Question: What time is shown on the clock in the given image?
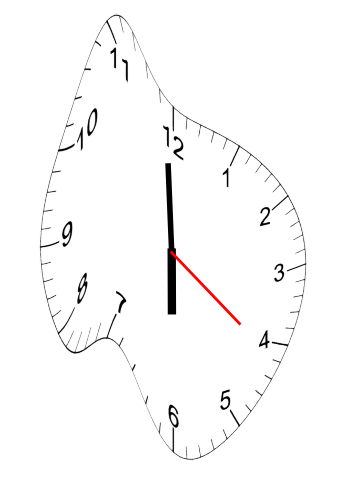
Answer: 05:59:21